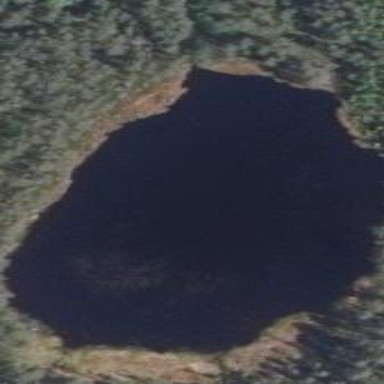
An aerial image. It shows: Beautiful lake surrounded by nature.